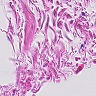
Metastatic tissue present: no